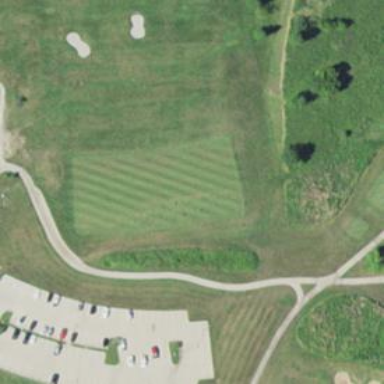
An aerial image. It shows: Grassy area designated as golf tee.